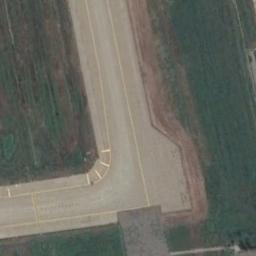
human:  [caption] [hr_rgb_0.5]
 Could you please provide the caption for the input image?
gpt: The runway is on the grass .

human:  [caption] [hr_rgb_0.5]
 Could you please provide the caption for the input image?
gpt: The runway goes through the lawn .

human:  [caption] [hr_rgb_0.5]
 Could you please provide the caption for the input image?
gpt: The grass is beside the runway .

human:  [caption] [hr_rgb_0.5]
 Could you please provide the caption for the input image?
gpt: Right beside the runway is a green lawn with short yellow lines on the runway .

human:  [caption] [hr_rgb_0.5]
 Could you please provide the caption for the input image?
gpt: There are green meadows beside the runway .